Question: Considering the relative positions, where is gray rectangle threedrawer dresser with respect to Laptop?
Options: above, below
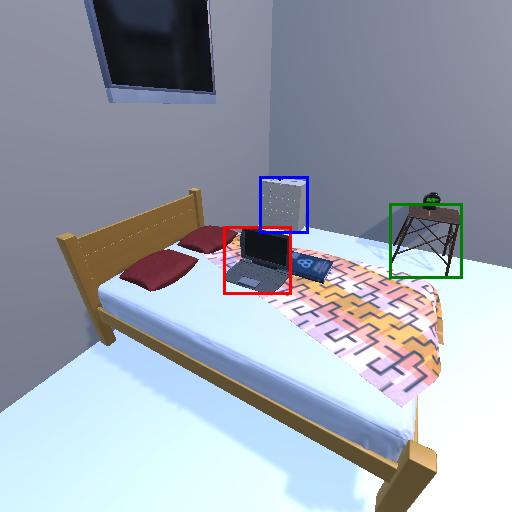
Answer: above